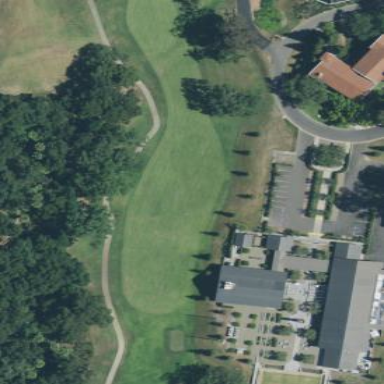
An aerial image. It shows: Golf fairway surrounded by grass.